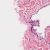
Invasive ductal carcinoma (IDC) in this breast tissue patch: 0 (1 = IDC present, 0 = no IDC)